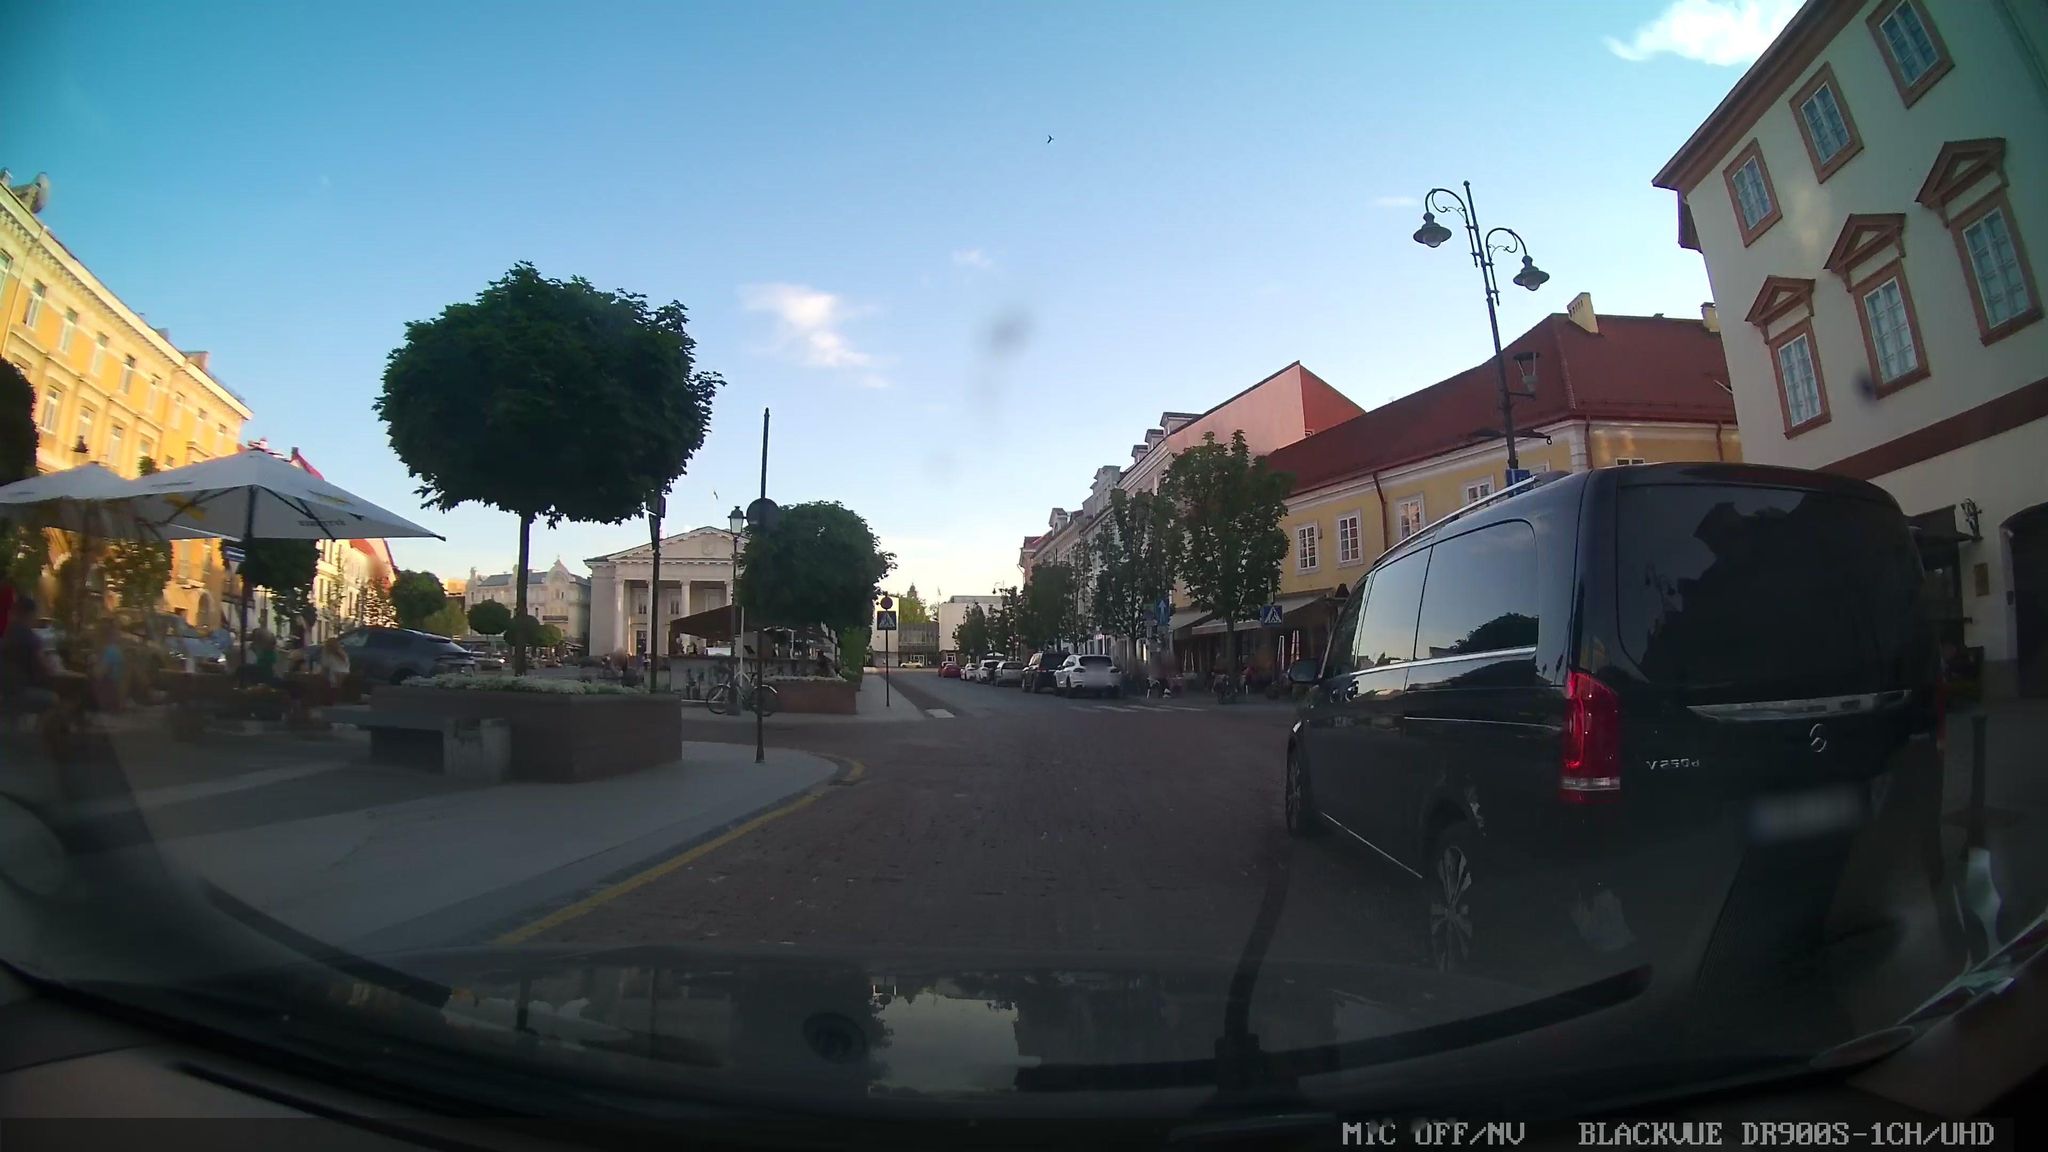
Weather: clear
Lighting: day
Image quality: good
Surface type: driving surface
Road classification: pedestrian, residential
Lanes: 2
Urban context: urban centre
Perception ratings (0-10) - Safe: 2.21, Lively: 8.86, Beautiful: 5.36, Boring: 4.06, Depressing: 6.42, Wealthy: 5.66